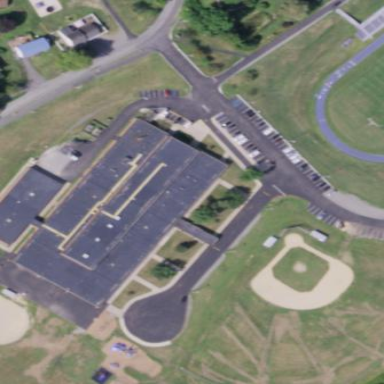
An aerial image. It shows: School building.